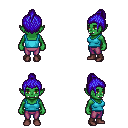
a pixel art fantasy rpg character, female body template, orc, green skin, teal pirate shirt, magenta pants, blue short topknot hairstyle, maroon shoes, four views (front, back, left, right), 2x2 character sprite sheet, small pixel art, hard edges, no anti-aliasing